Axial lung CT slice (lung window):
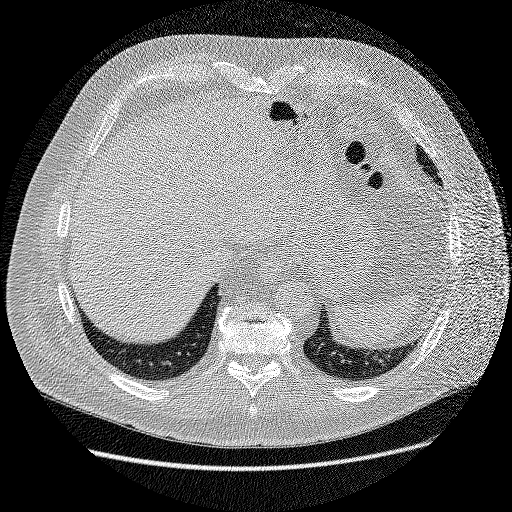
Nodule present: no